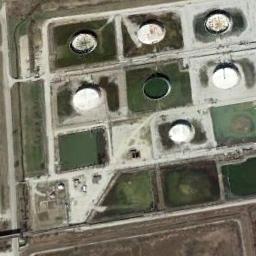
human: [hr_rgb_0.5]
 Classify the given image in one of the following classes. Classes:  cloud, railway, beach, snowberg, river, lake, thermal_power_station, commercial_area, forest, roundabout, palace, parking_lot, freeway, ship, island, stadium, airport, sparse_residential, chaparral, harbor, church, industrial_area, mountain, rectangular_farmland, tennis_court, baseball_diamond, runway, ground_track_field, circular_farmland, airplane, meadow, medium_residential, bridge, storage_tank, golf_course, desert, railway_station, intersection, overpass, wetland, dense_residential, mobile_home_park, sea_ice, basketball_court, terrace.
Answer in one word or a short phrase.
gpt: storage_tank